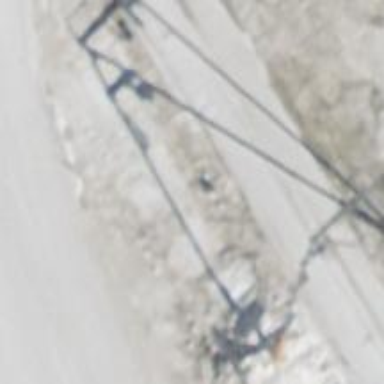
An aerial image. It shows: Pylon used for aerialway.